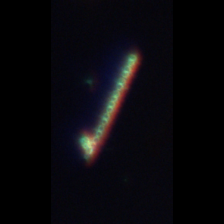
Taxon: Chaetoceros
Group: Diatoms